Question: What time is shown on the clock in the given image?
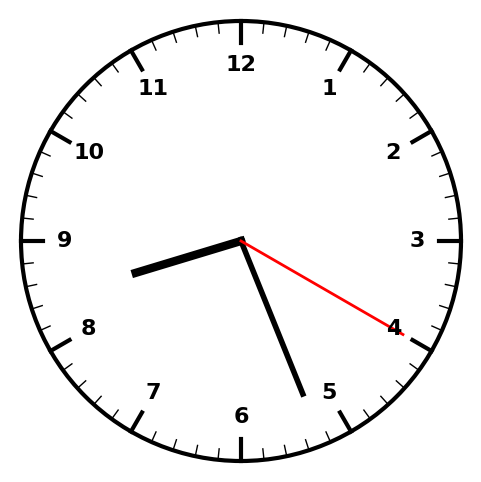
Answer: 08:26:20